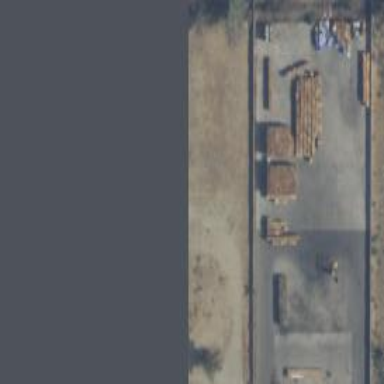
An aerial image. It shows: Warehouse building.